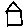
Label: house